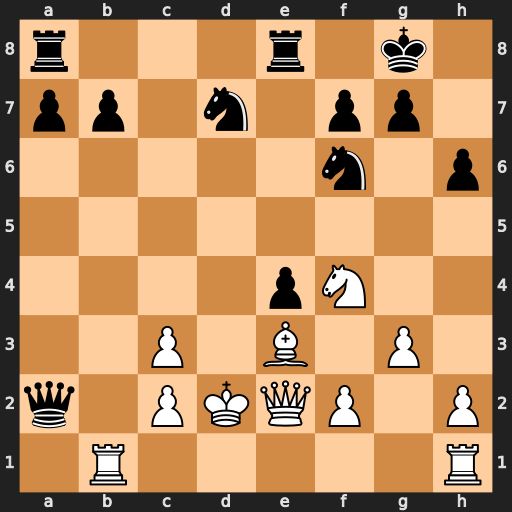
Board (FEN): r3r1k1/pp1n1pp1/5n1p/8/4pN2/2P1B1P1/q1PKQP1P/1R5R
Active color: w
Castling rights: -
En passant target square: -
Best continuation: Ra1 Qxa1 Rxa1